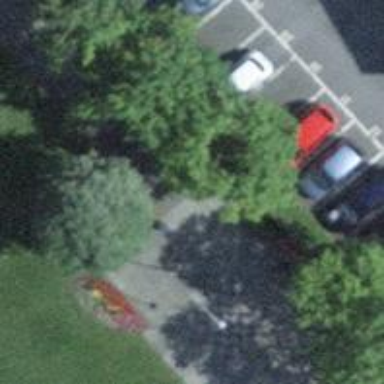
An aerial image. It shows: Red bench.